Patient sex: M
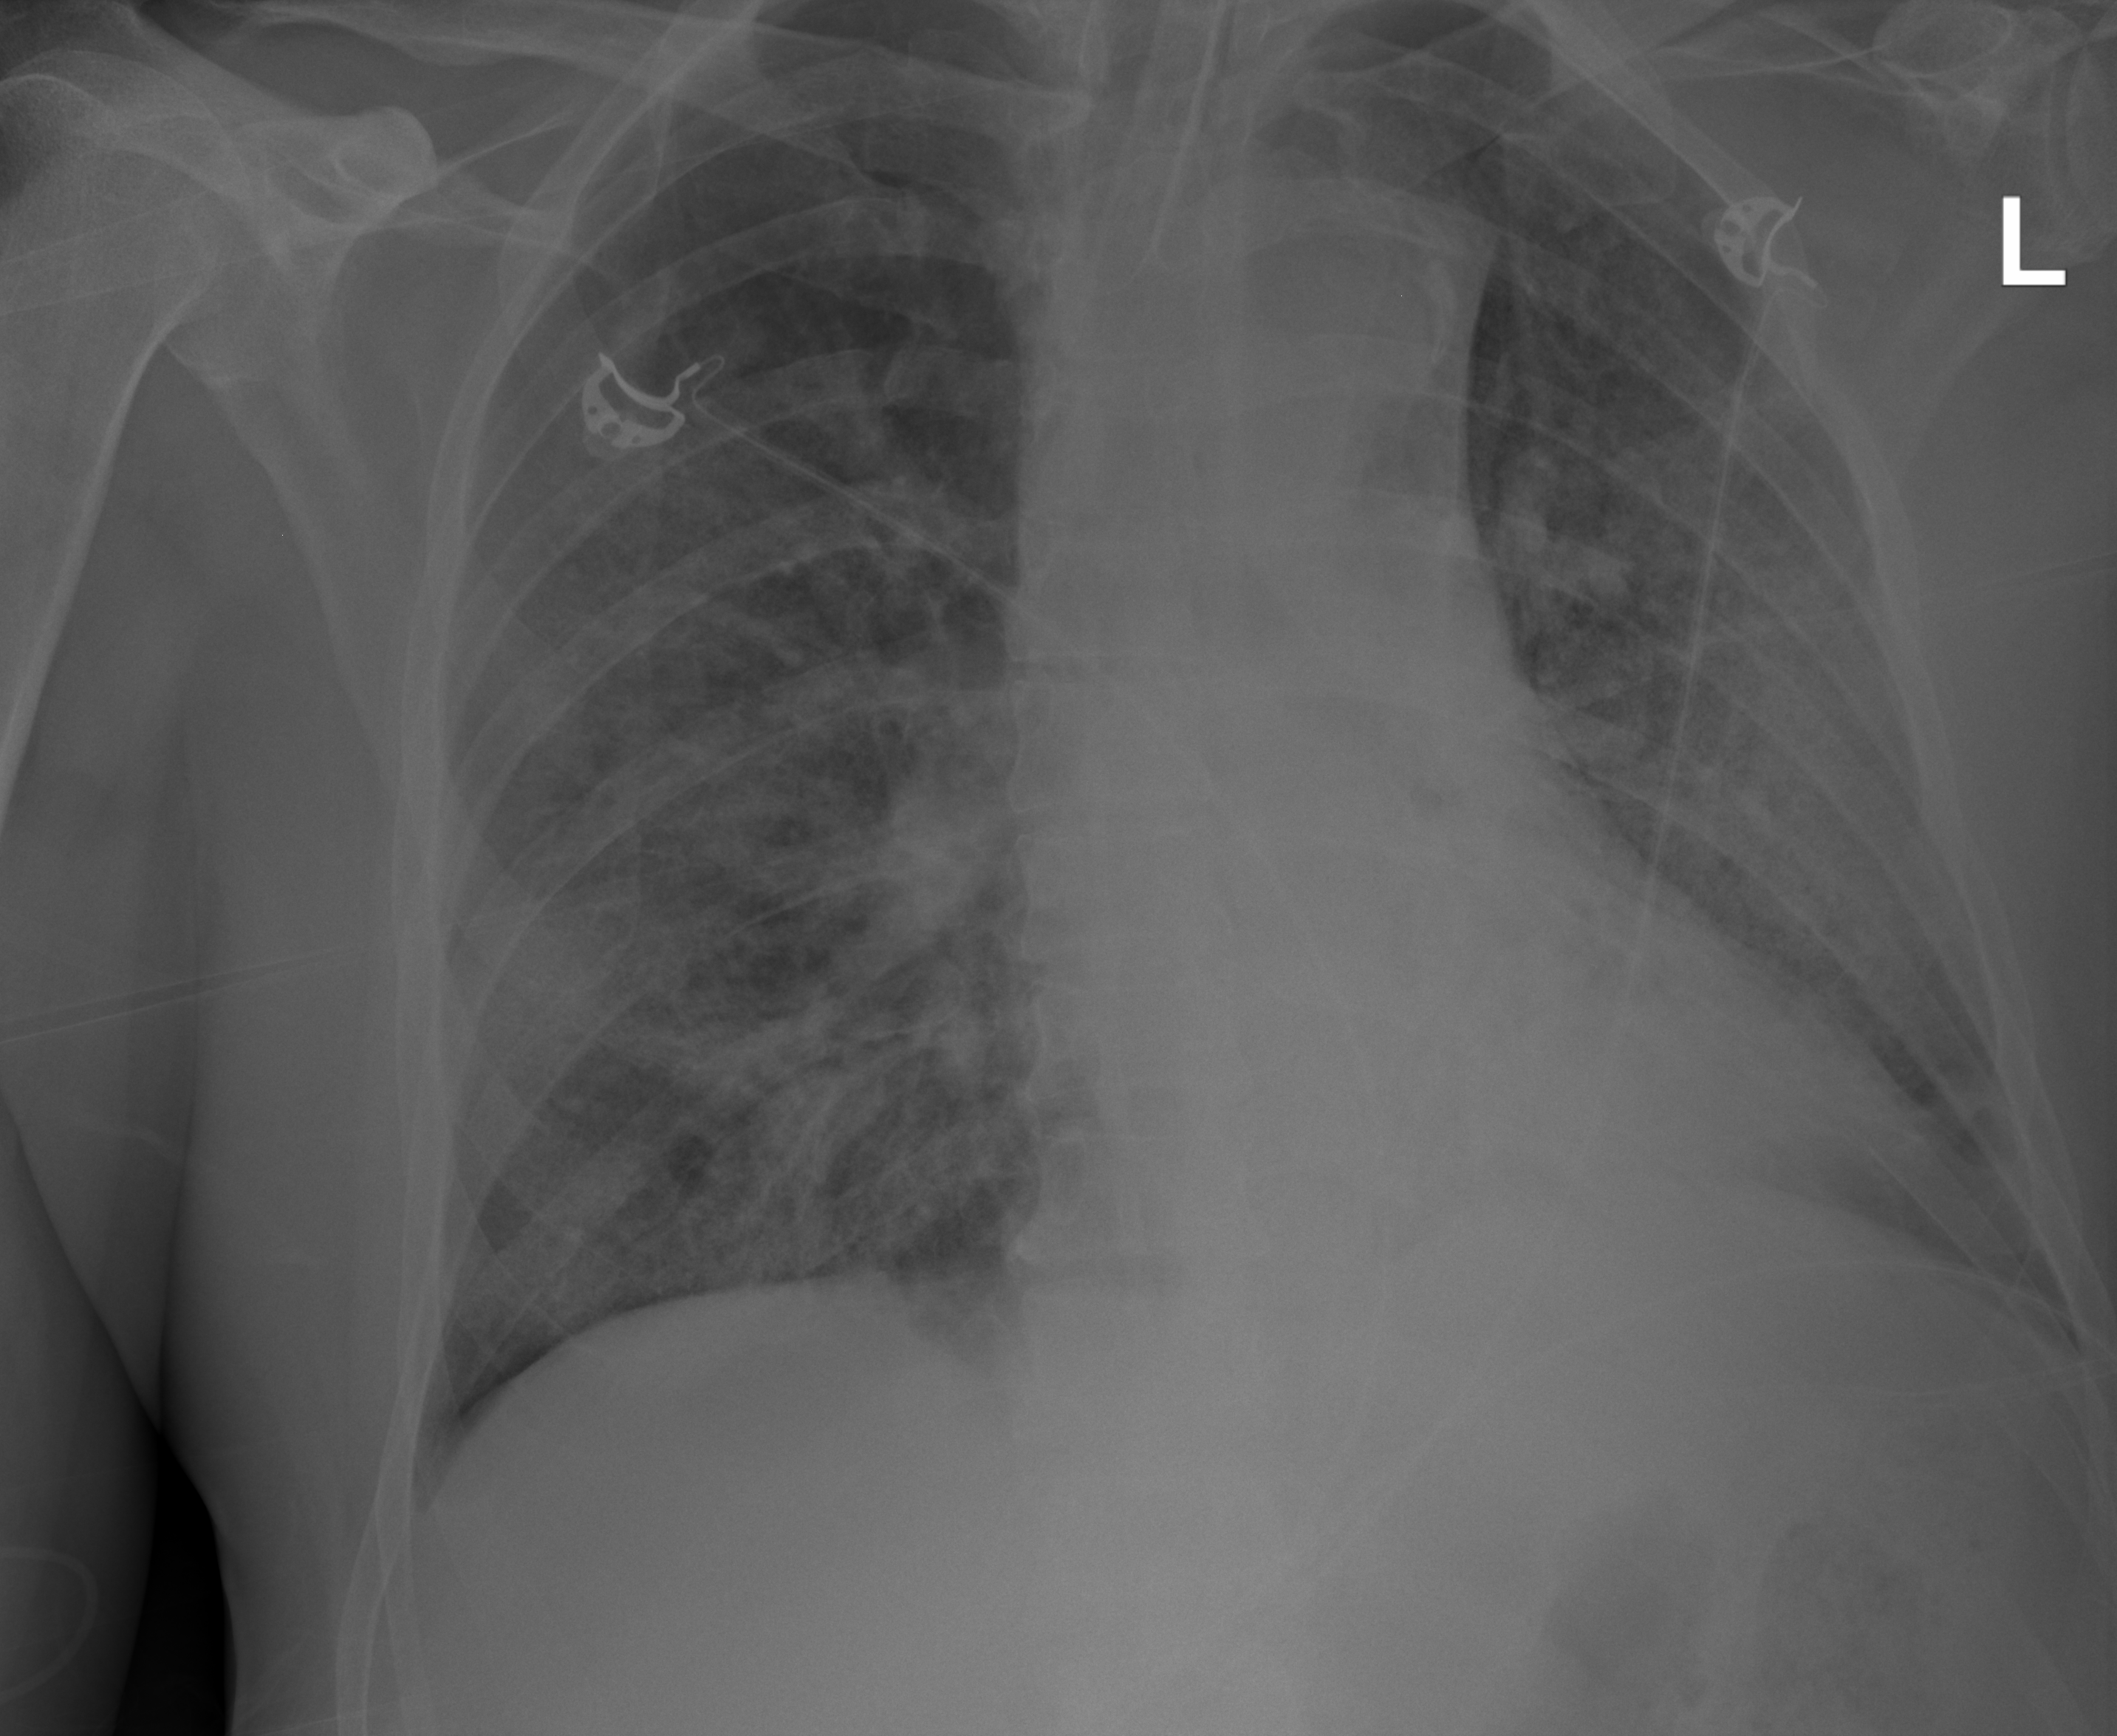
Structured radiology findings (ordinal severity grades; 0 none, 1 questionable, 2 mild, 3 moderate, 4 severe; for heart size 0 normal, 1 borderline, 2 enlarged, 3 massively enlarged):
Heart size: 1
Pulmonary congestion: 2
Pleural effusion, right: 0
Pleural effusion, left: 0
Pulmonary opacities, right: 3
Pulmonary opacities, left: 3
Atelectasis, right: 2
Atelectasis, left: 2